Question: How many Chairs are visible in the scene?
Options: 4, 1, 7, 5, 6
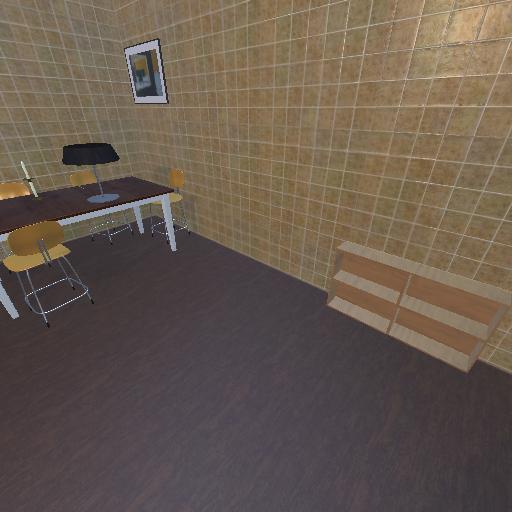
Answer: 4